CT reconstruction: convct
Segmentation target: spine
Patient: M, age 64
ISS stage: Stage 2
Metal implant: no
Notes: one Th vertebra missing - removed label 19
Axial slice:
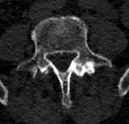
Sagittal slice:
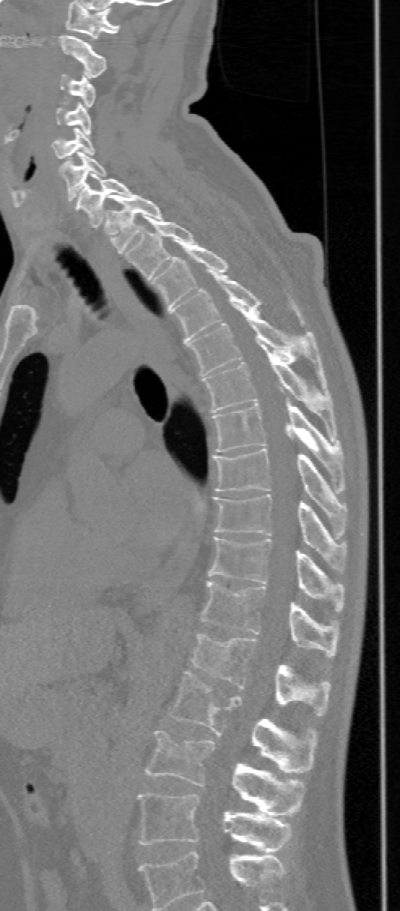